Question: On the initial load of my UITableViewController the first row gets hidden behind the navigation, but if I push to another view and return to this UITableViewController it is loaded correctly and the first row isn't obscured. I can not figure this one out.
Here's a screen shot of the initial load of the table and the one on the right is after I return from one of the views that was pushed by clicking a row

Here's my controller code:
'''
class AccountInfoTableViewController: UITableViewController{
var delegate: AccountInfoTableViewDelegate?
override func viewDidLoad() {
super.viewDidLoad()
self.navigationController?.topViewController.title = "Account Info"
self.automaticallyAdjustsScrollViewInsets = true
println("NAV BAR HEIGHT \(self.navigationController?.navigationBar.frame.size.height)") // 44.0
// prints NAV BAR HEIGHT 44.0
'''
}
'''
override func didReceiveMemoryWarning() {
super.didReceiveMemoryWarning()
}
override func tableView(tableView: UITableView, heightForRowAtIndexPath indexPath: NSIndexPath) -> CGFloat {
return 70
}
override func tableView(tableView: UITableView, didSelectRowAtIndexPath indexPath: NSIndexPath) {
if let cell = tableView.cellForRowAtIndexPath(indexPath){
delegate?.accountInfoTableRowClicked(cell.textLabel!.text!)
}
}
'''
}
POSSIBLE IMPORTANT NOTE:
This UITableViewController is used in a tab bar controller
Added some more detail and code <URL>
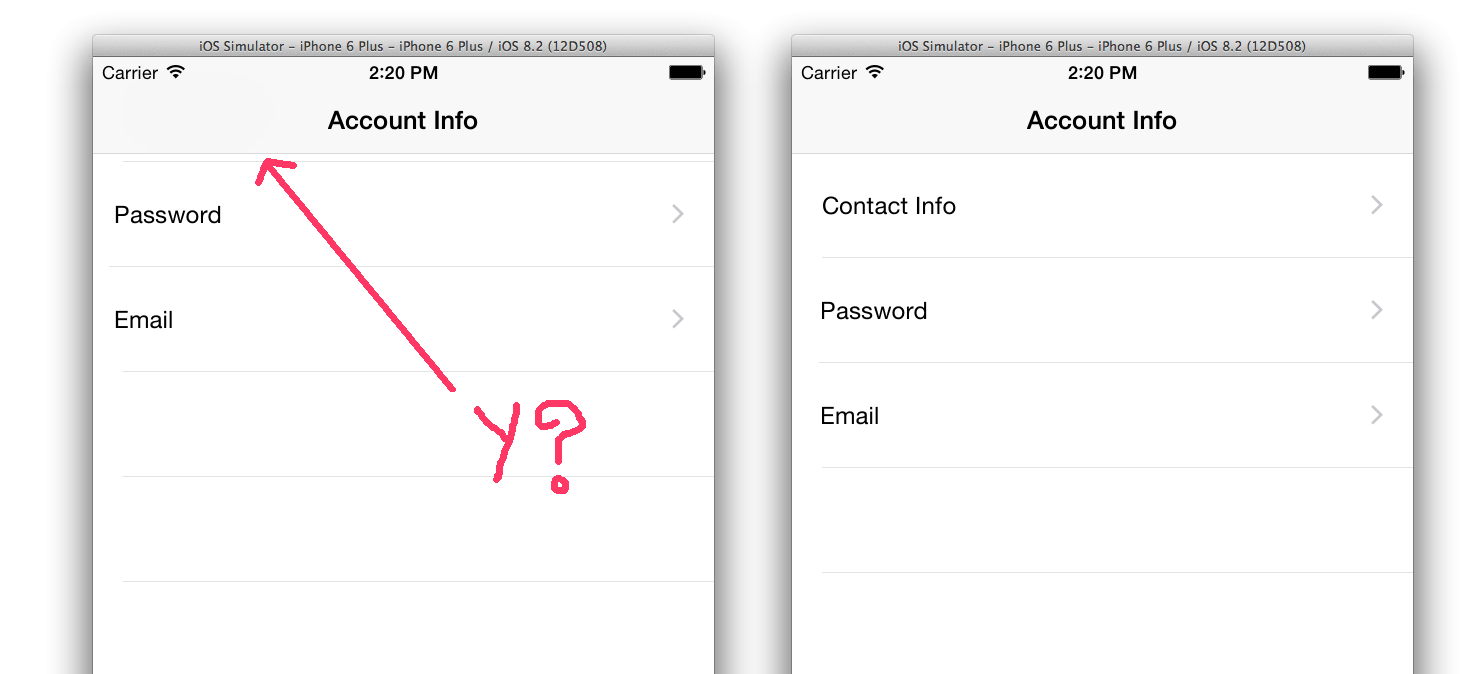
Answer: looking at your other question, I'm wondering if it's the same issue with having the UITabBarController embedded within a UINavigationController. If that's the case, the Just to recap again, the controller hierarchy should be as follows:
First UINavigationController -> First UITableViewController
Second UINavigationController -> Second UITableViewController
Finally, both of the above UINavigationControllers added to the UITabBarController's viewControllers array.
Hope that helps!